Field crop: maize
Growth stage: 2
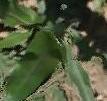
Species: maize